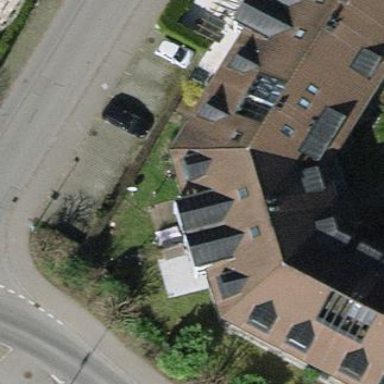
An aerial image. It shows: Image showing building with apartments.